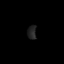
Tissue: lung
Cell type: Epithelial cells
Senescence score: 0.2123
Nuclear area (px): 123
Mean DAPI intensity: 34.358